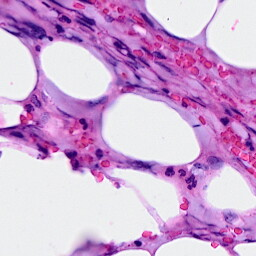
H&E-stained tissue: Breast